問題: 三角形$ABC$において、$\angle A$の内角の三等分線を$B$に近いほうから順に$l$, $m$と名づける。$l$上に$BD = CD$をみたす点$D$をとり、$m$と辺$BC$の交点を$E$とする。$\angle AEC = {60}^{\circ}$のとき、$\angle ABD$の大きさはいくらか。
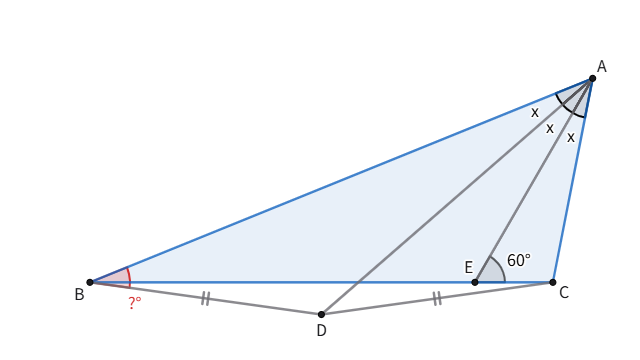
解答: 線分$BC$の垂直二等分線に関し$A$, $E$と対称な点をそれぞれ$A'$, $E'$とする。$\angle BAC = 3 x$とおくと、角度計算により$\angle A'AB = \angle A'AE - \angle BAE = {60}^{\circ} - 2 x$, $\angle AA'B = \angle AA'E' + \angle E'A'B = {60}^{\circ} + x$を確かめられるので、$\triangle AA'B$は$AA' = AB$の二等辺三角形である。いま、線分$A'B$の垂直二等分線に関し$D$と対称な点を$D'$とすると、$\triangle ABD \equiv \triangle AA'D'$であるから$AD = AD'$となる。また、$\angle DAD' = \angle A'AB + 2 \angle BAD = {60}^{\circ}$なので、$\triangle ADD'$は正三角形であることが示される。ゆえに$AD = D'D = A'D$となり、$\triangle AA'D'$の外心は$D$に一致する。したがって$\angle ABD = \angle AA'D' = \frac{\angle ADD'}{2} ={30}^{\circ}$と導かれ、求める角度は${30}^{\circ}$である。
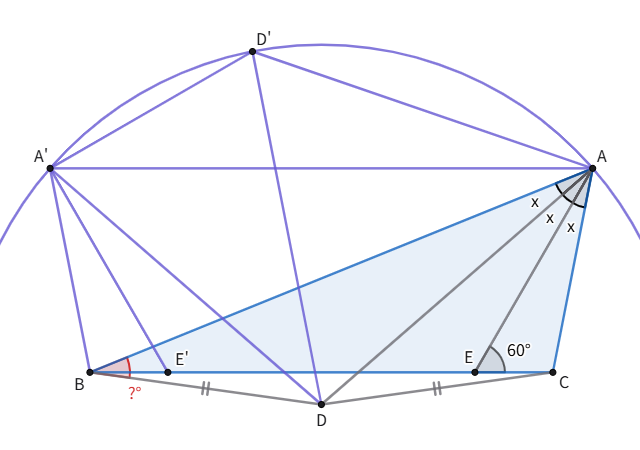
答え: ${30}^{\circ}$
タグ: 正多角形、角度追跡
難易度: hard